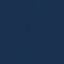
Label: SeaLake